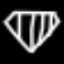
Label: diamond